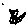
Label: cat